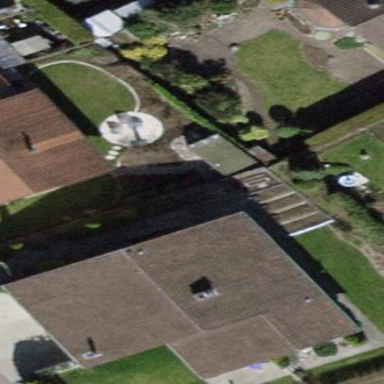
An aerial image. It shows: Gabled house with pitched roof.